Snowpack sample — Loveland Pass, Silver Plume, Colorado, USA (1/12/25, 11:40 AM MST)
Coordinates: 39.66, -105.88
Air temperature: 7 °F
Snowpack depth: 140 cm
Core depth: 10 cm
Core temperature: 41 °F
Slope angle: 11°, slope face: 30°
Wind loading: high
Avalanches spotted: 2
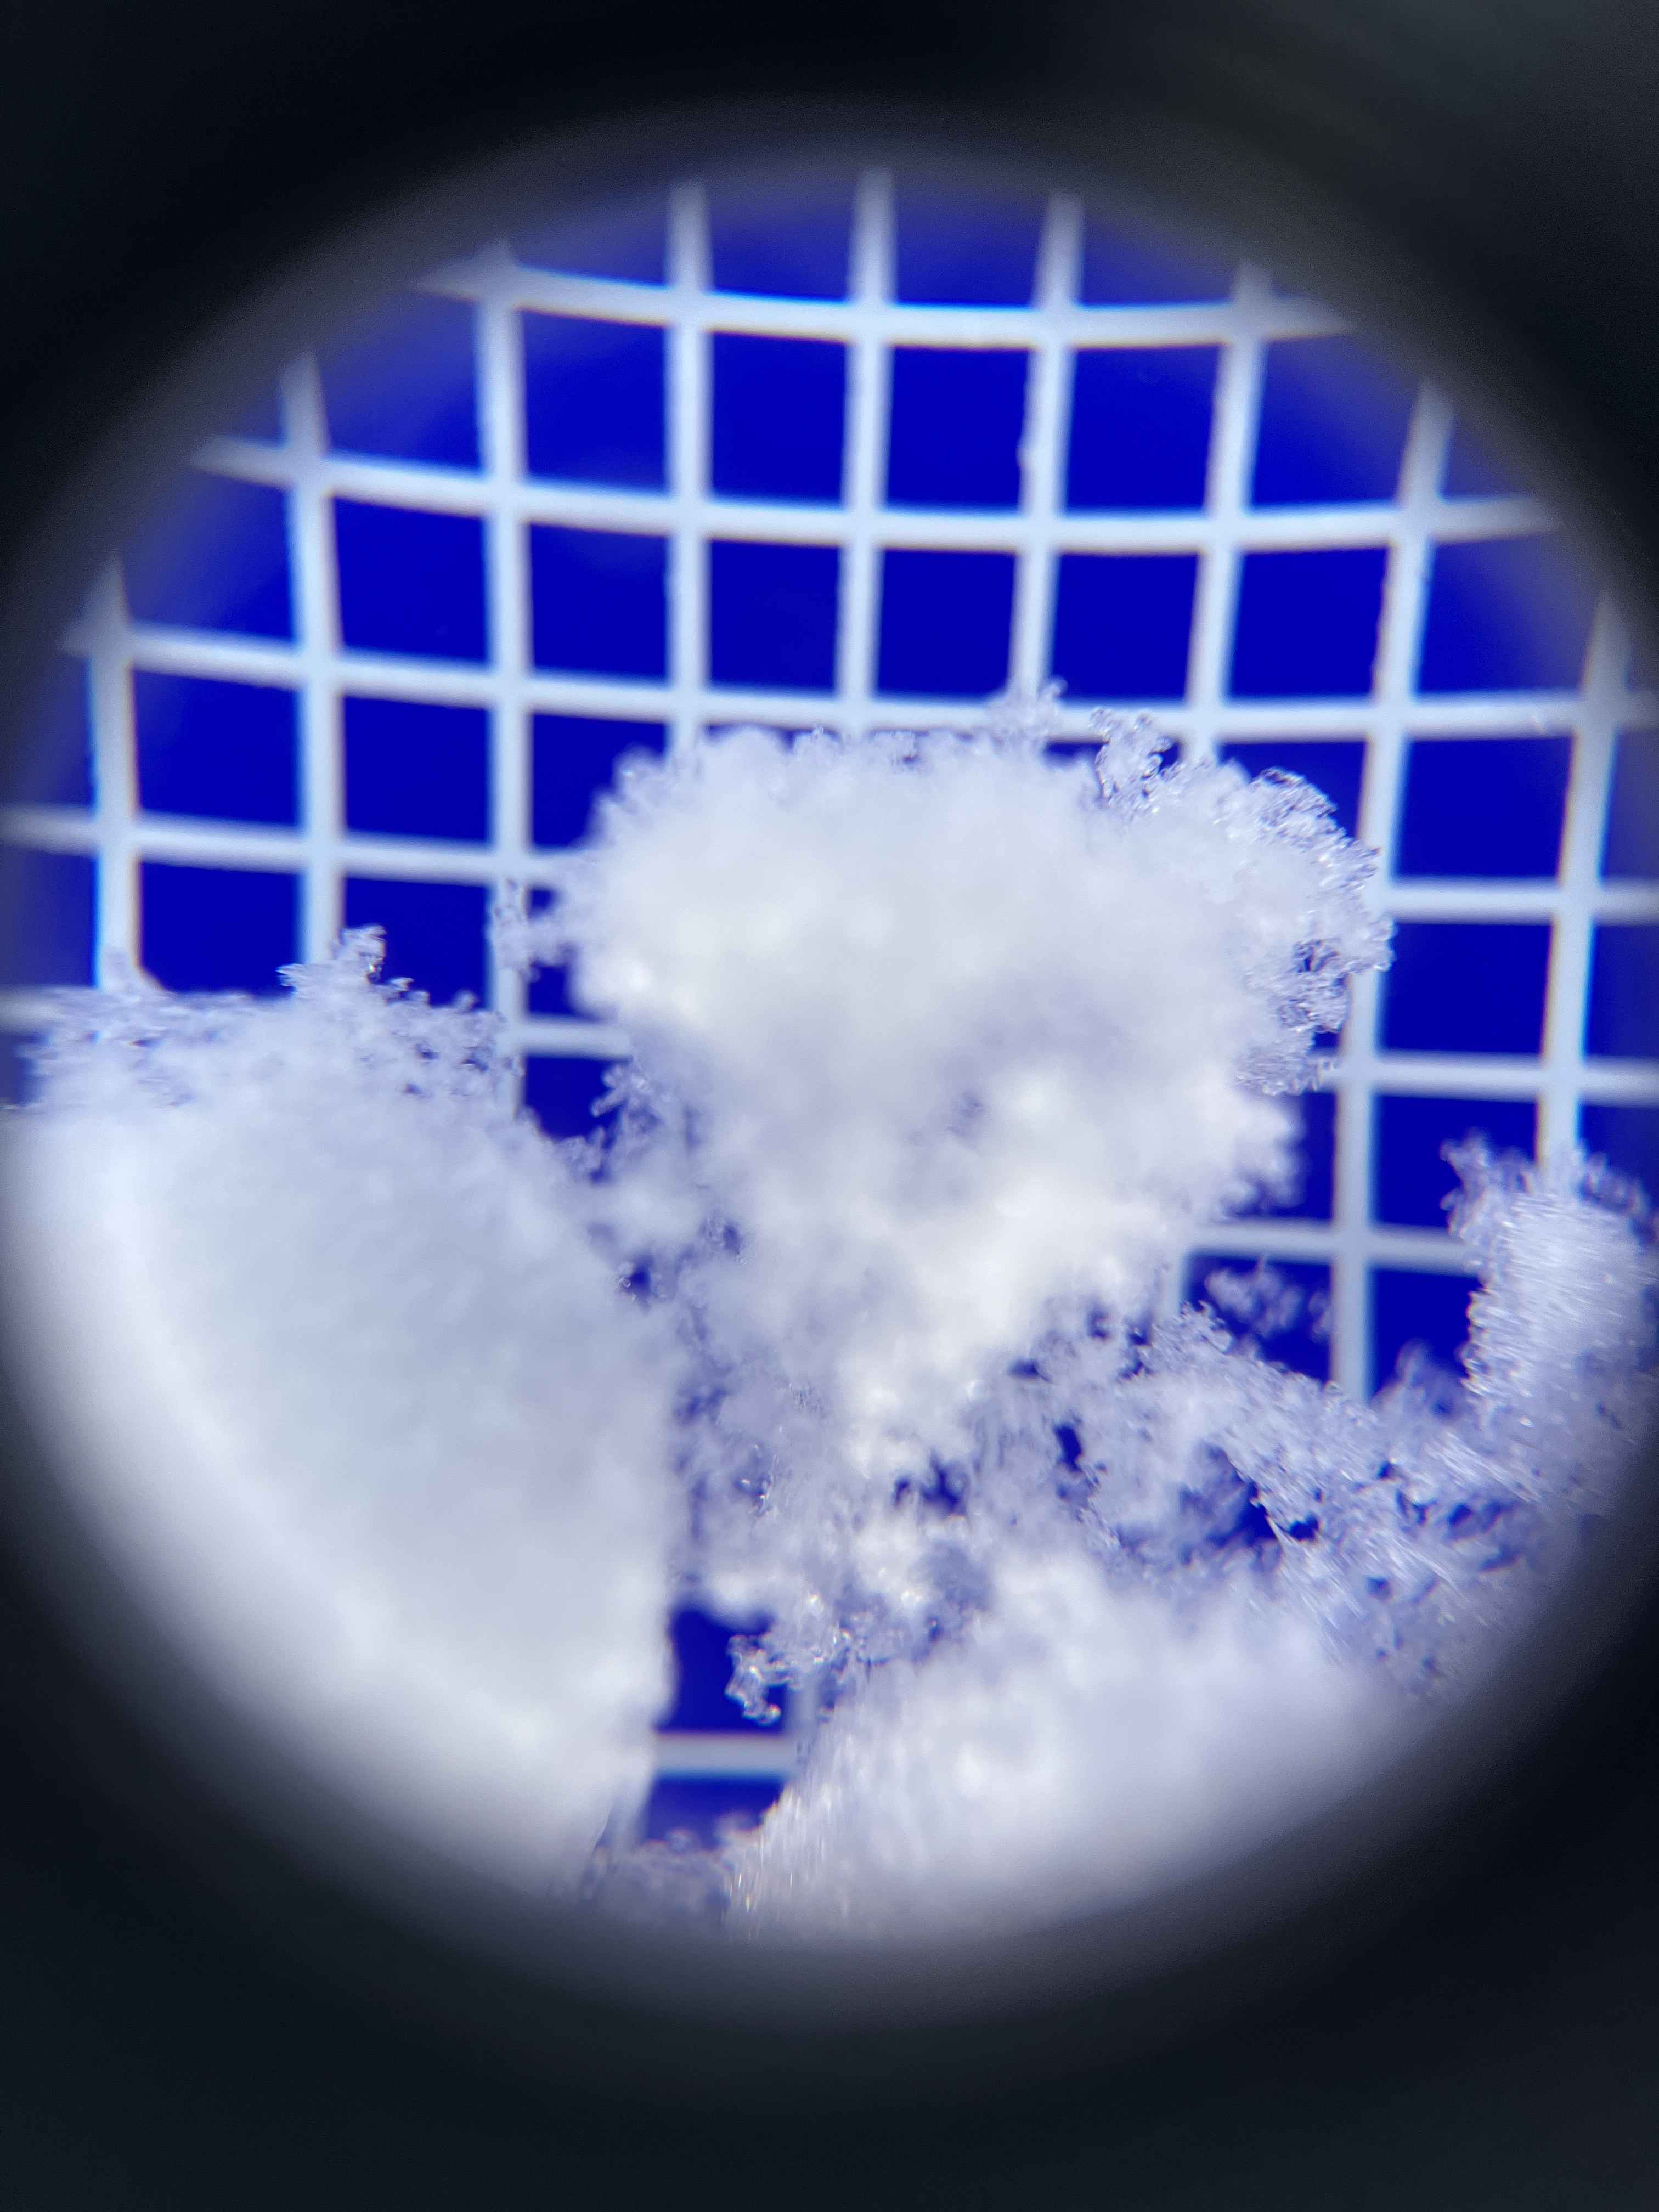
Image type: magnified_profile
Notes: Pilot using slightly modified coring method that took too large segment for snow profile picturing, advised not to use in higher level models. Two avalanche on south face nearby, partially cloudy with light snow in the last 24 hours. Lots of wind loading on eastern features.